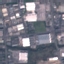
Land use / land cover: Industrial